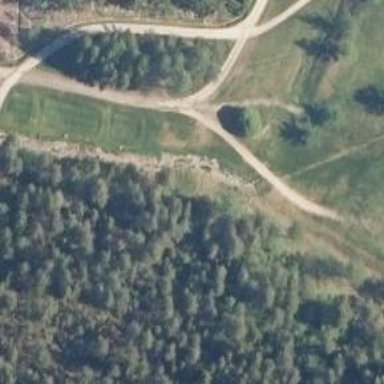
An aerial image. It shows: Footway that serves as golf path.